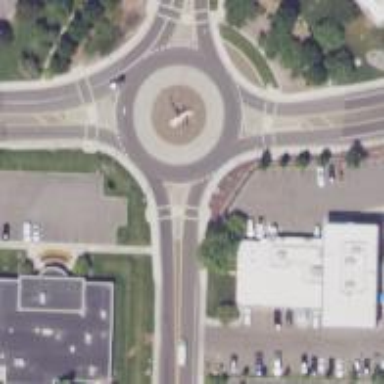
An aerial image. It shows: Roundabout at tertiary road junction.